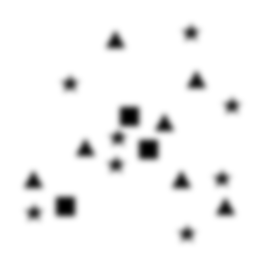
Squares: 3
Triangles: 7
Stars: 8
Total shapes: 18